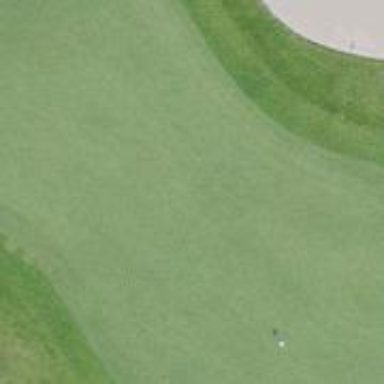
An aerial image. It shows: Grassy pitch designated for golf. It features vibrant green golf course.